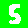
Digit: 5